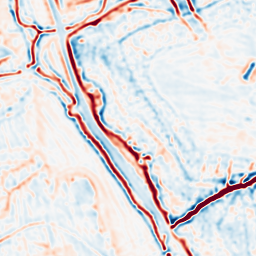
Category: multiscale
Decomposition family: log
Decomposition parameters: sigma: 2
Upsampling method: bilinear
Upsampling parameters: scale: 2
Upsampling scale: 2